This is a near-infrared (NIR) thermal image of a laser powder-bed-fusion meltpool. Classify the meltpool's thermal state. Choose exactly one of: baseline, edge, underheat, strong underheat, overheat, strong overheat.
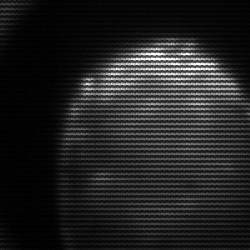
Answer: edge